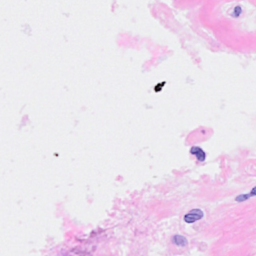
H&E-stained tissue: Breast